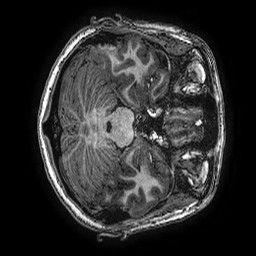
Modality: T1w
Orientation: axial
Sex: female
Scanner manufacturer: ge
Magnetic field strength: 3 T
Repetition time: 0.00766 s
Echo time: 0.003476 s